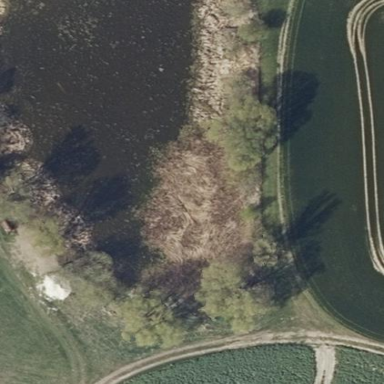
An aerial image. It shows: Serene pond surrounded by nature.